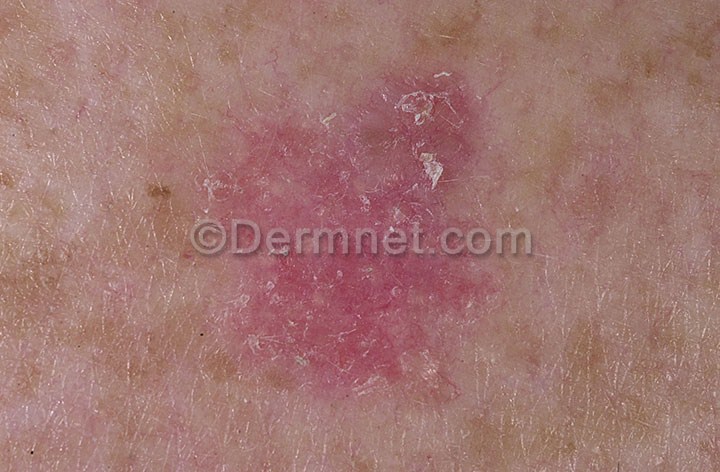
Disease: Actinic Keratosis Basal Cell Carcinoma and other Malignant Lesions